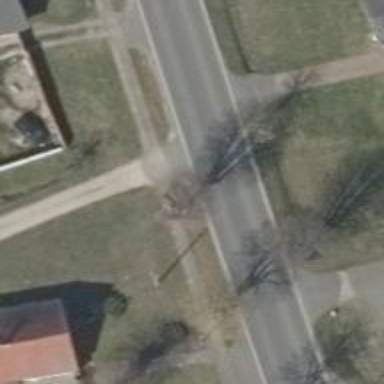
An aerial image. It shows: Asphalt road classified as primary highway.